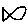
Label: fish